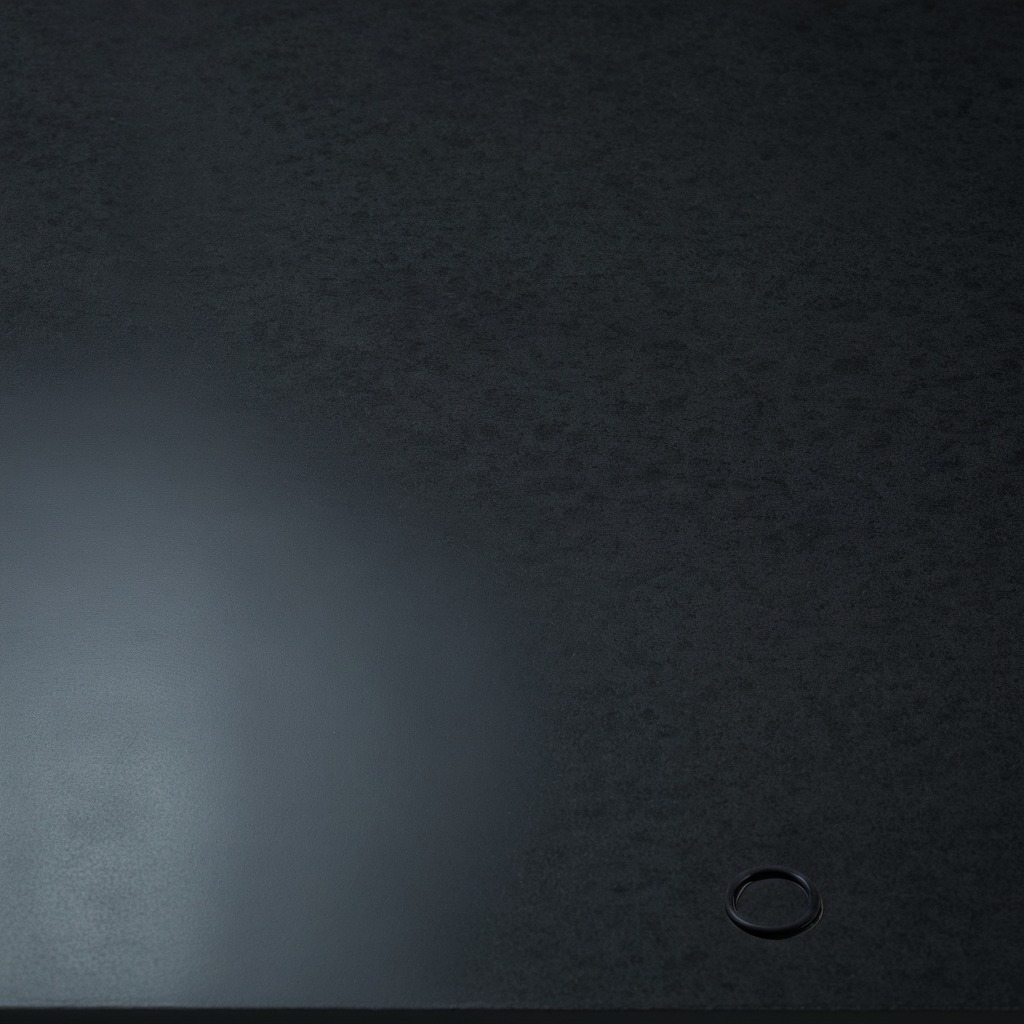
A rubber O-ring lies on the granite table.